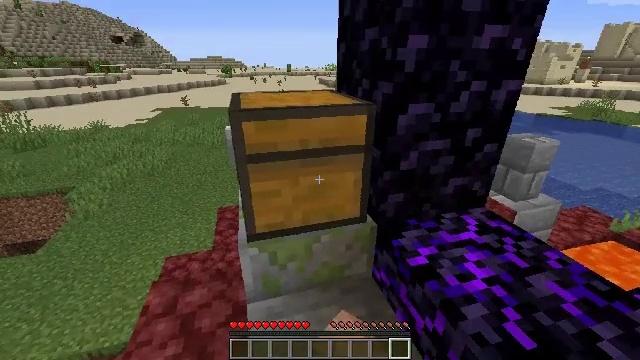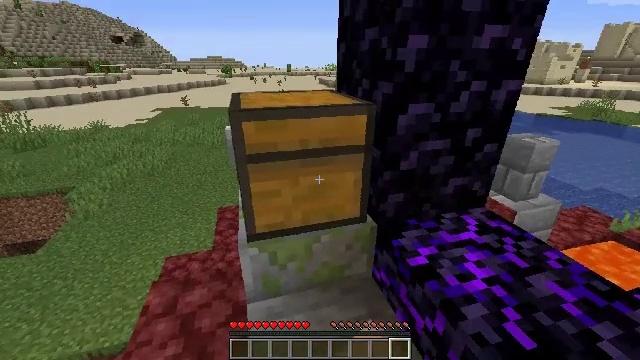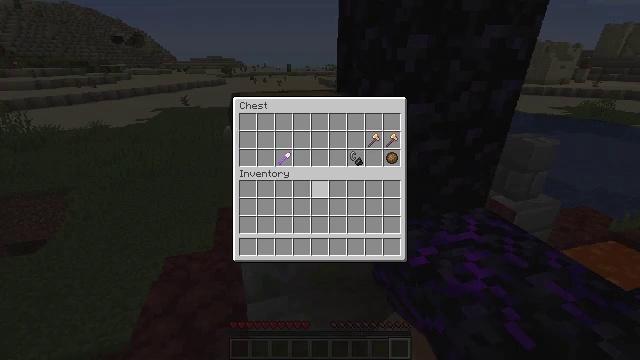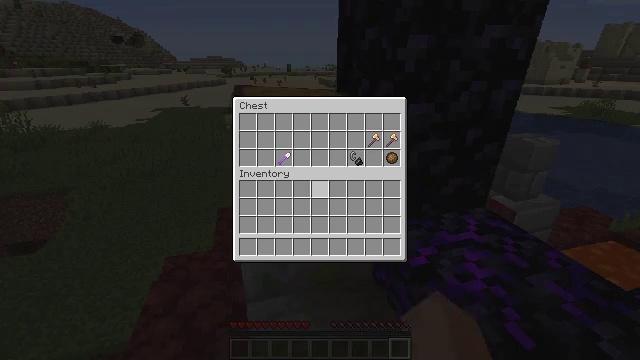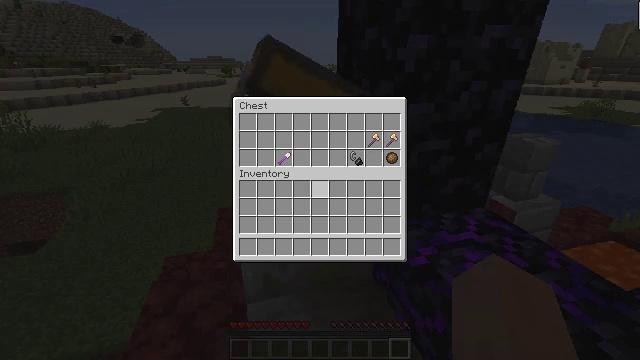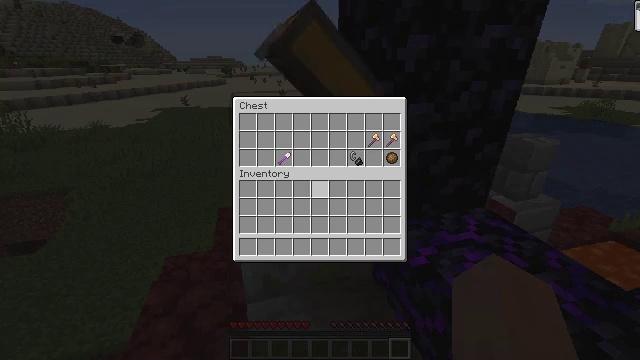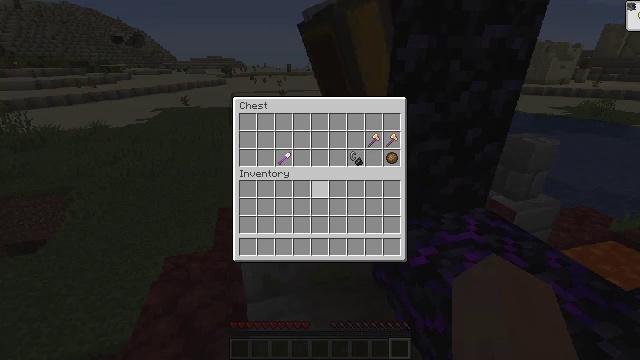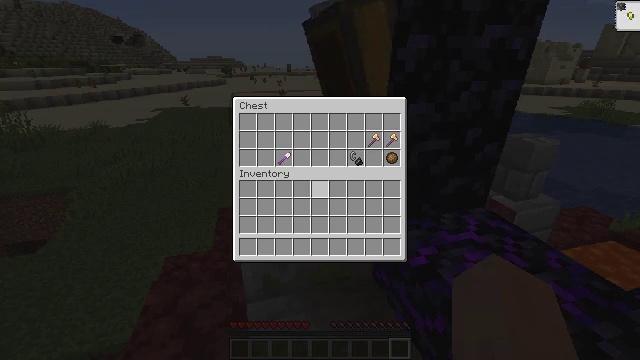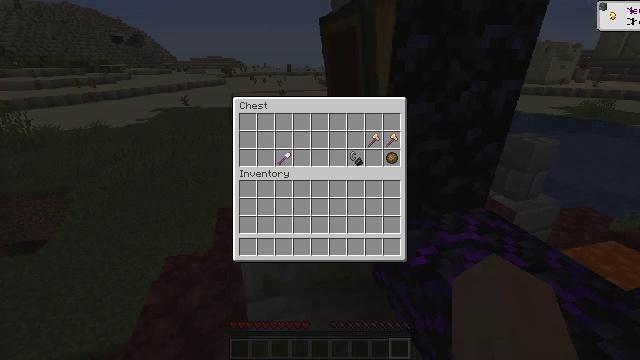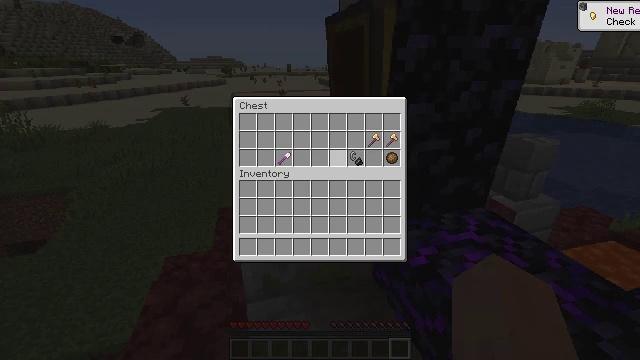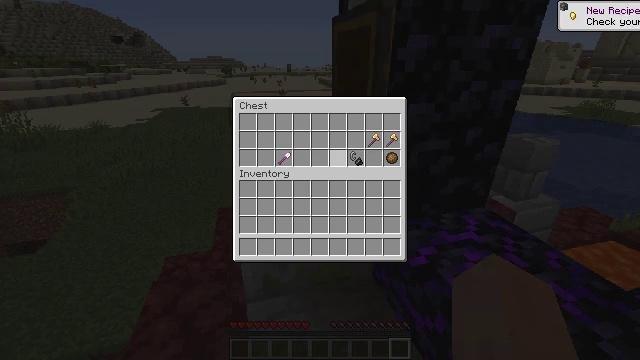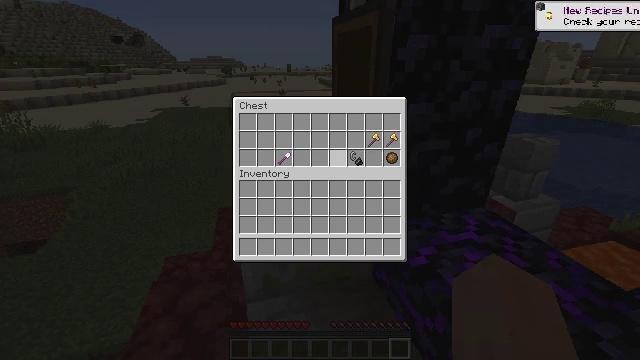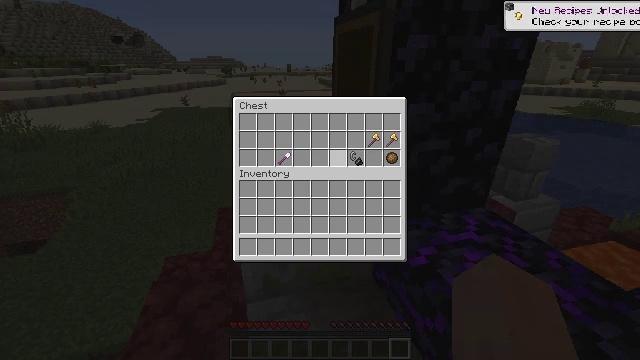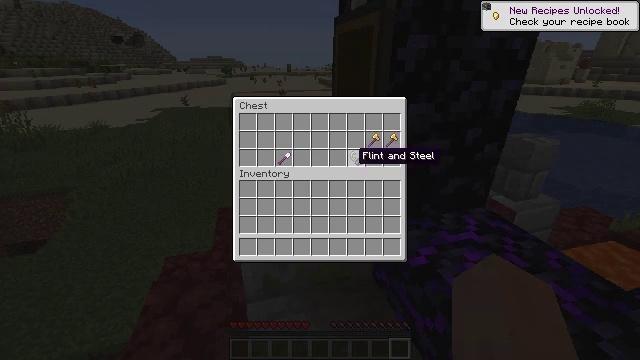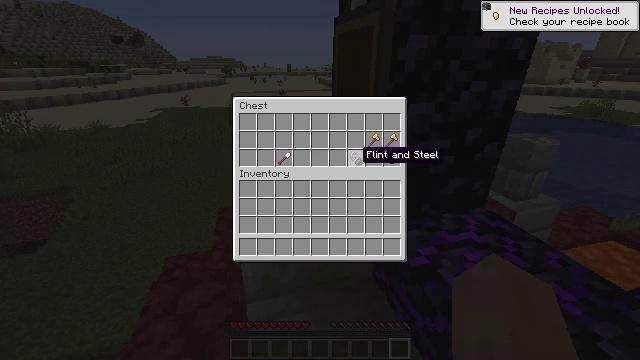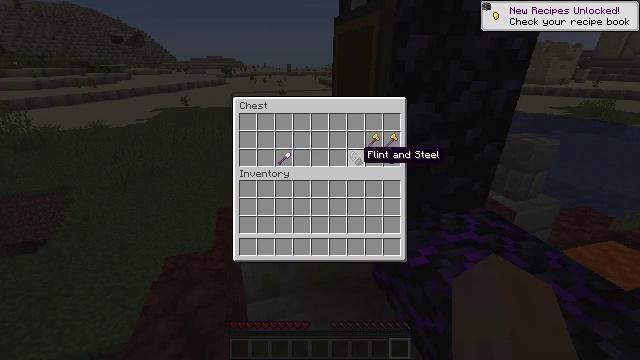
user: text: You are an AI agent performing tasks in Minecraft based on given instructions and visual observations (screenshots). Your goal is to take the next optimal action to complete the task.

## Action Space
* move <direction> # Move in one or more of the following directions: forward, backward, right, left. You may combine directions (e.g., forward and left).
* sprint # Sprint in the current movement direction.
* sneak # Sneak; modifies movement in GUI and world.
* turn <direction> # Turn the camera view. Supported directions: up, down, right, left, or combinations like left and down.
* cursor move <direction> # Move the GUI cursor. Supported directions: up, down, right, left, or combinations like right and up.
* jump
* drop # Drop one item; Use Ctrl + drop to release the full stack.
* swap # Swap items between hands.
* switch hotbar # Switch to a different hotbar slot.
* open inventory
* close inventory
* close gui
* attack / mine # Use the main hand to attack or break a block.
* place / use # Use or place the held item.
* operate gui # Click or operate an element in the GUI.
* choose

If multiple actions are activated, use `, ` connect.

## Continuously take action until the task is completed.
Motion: motion action
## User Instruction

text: Break the tree to get oak logs.
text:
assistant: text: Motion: no_op
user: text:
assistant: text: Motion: open gui
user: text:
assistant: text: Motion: sneak
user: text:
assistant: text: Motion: sneak
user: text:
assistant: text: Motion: sneak
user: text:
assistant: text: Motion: sneak
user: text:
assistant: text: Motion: sneak
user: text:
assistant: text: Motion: sneak
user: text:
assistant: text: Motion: sneak, cursor move right and up
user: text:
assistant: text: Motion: sneak
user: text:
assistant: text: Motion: sneak
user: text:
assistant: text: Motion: sneak
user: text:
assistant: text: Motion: sneak
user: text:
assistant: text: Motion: sneak
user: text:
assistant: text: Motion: sneak
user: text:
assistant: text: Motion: sneak
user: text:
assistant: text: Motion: sneak
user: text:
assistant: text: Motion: sneak
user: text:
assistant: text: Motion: sneak
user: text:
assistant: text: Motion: sneak, operate gui
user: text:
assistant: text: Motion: sneak, operate gui
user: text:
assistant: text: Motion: sneak, operate gui
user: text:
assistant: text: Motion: sneak, cursor move up
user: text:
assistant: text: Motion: sneak
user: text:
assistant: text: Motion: sneak
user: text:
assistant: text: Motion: sneak
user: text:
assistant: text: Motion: sneak
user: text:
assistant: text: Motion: sneak
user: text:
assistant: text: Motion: sneak
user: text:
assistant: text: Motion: sneak